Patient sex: M
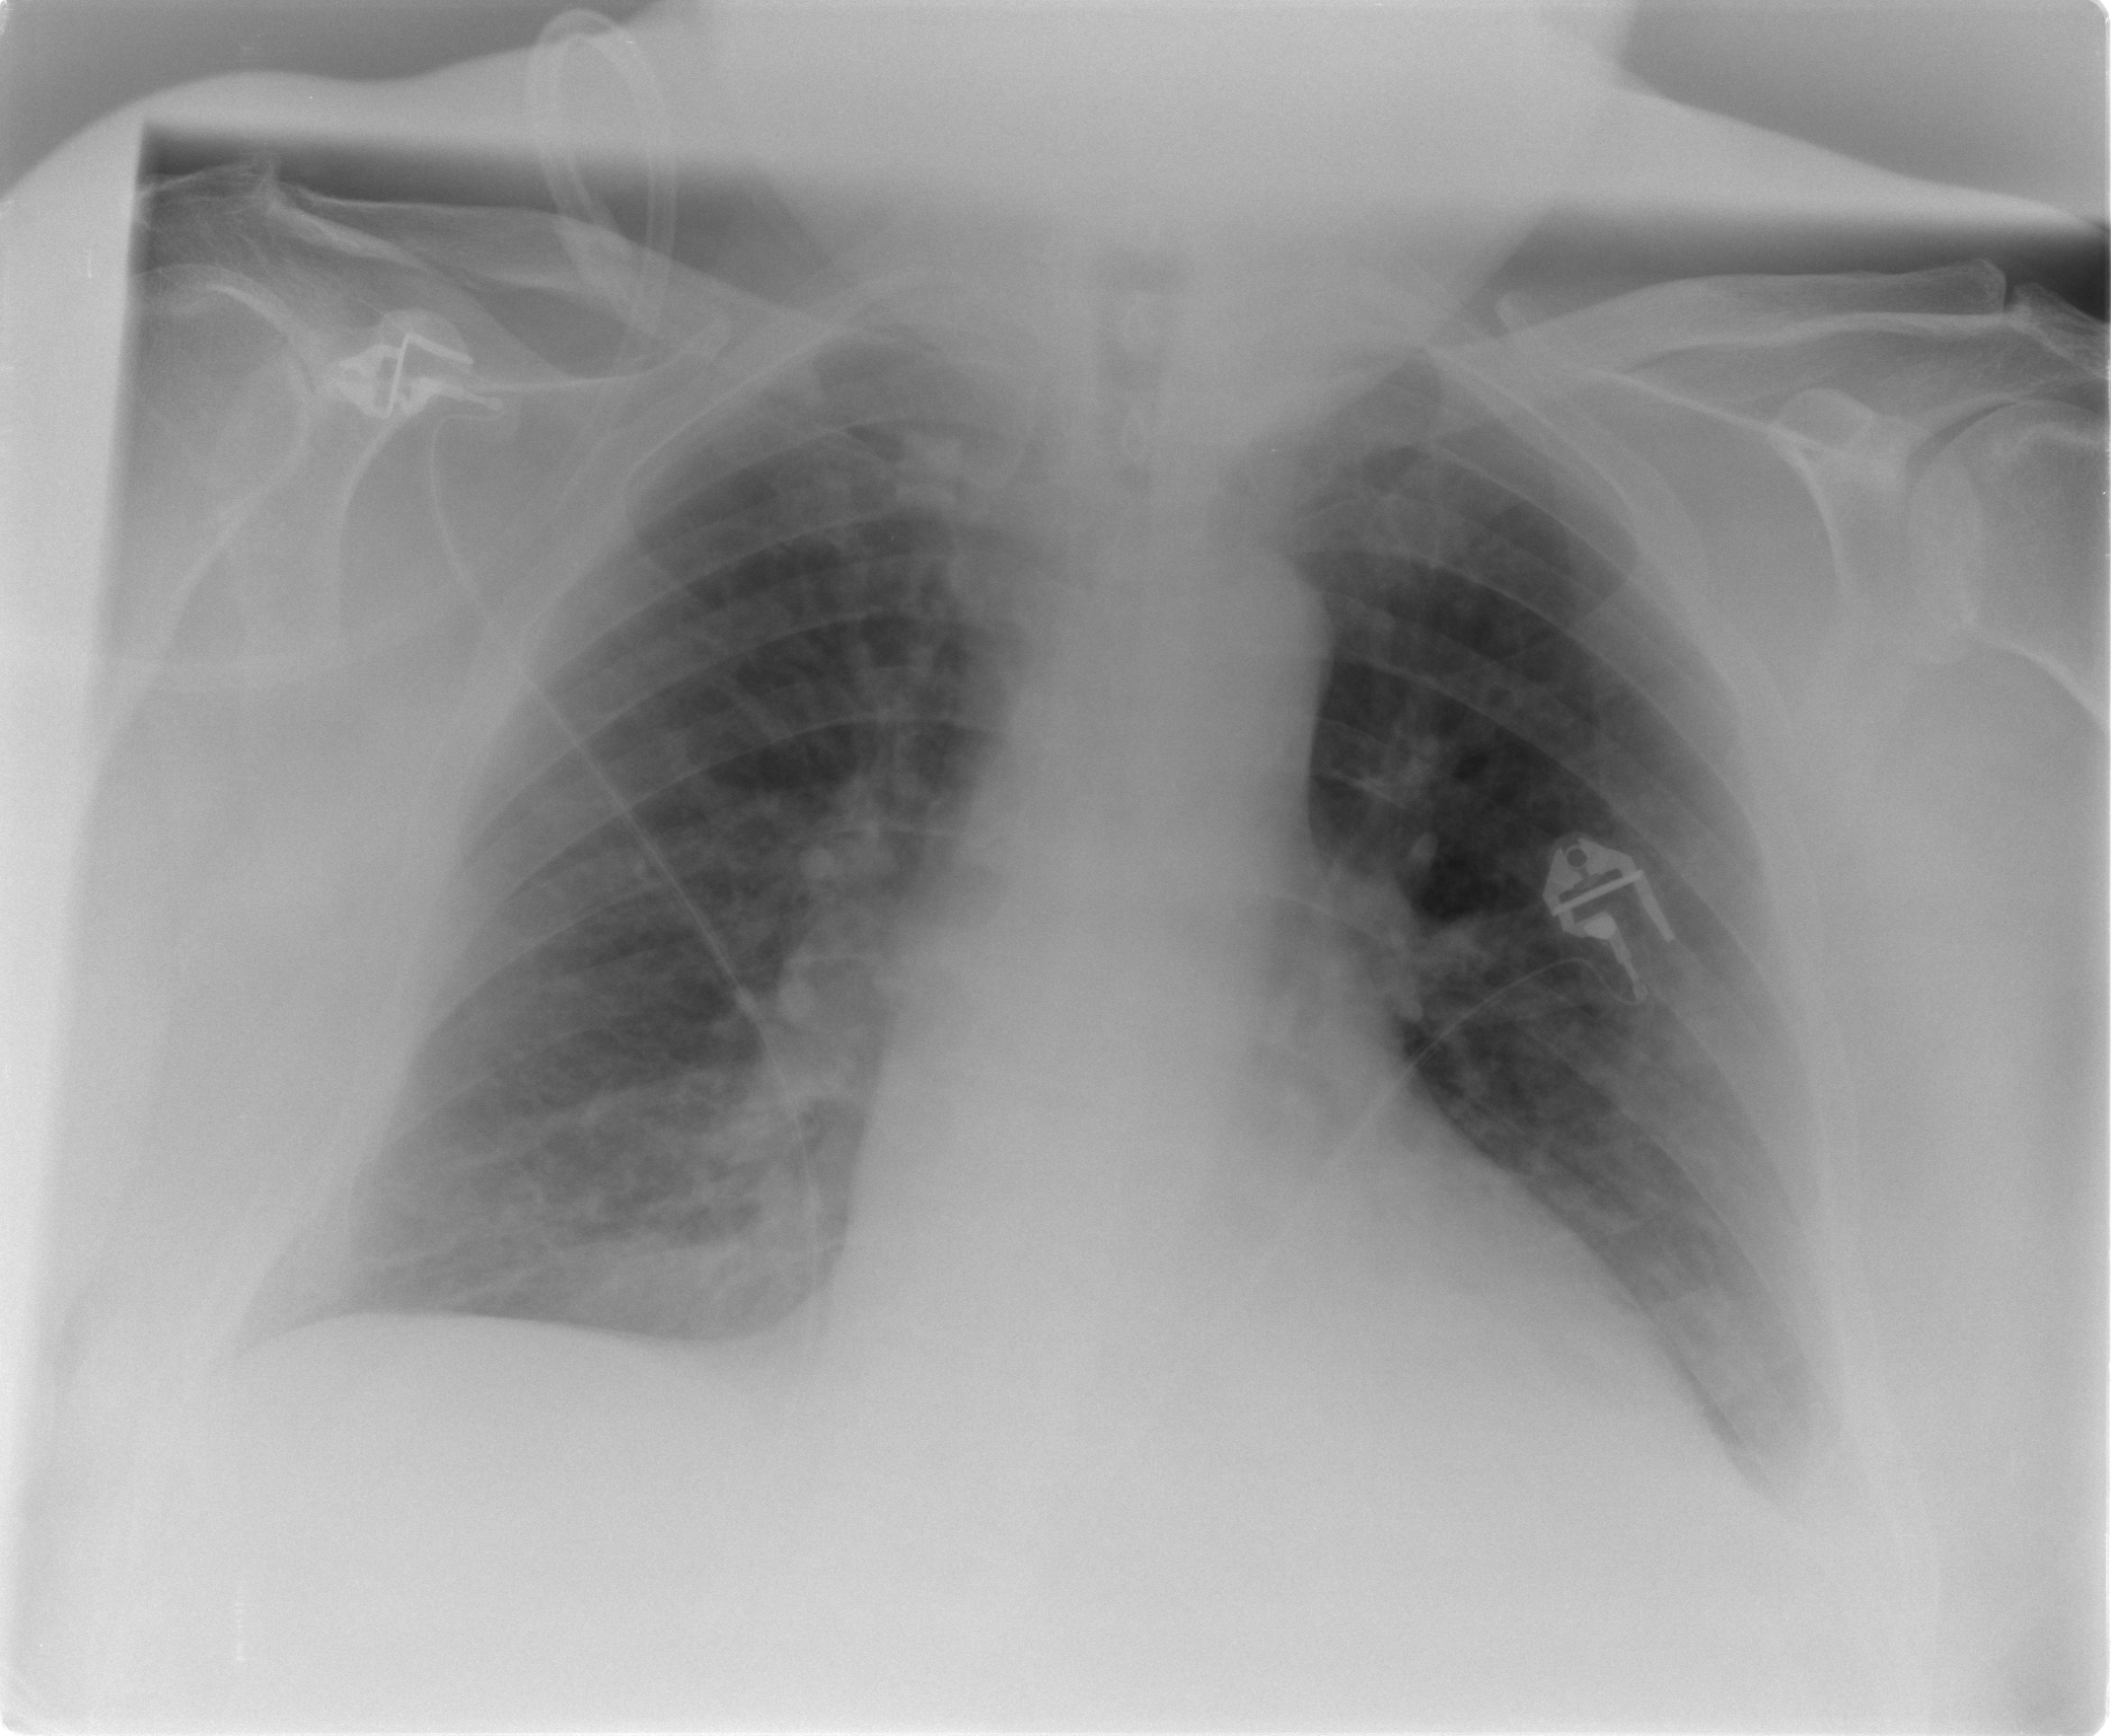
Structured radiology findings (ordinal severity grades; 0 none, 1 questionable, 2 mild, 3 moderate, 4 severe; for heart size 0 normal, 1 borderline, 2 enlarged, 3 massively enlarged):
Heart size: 2
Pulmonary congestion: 1
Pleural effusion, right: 2
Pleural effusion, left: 2
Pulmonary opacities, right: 1
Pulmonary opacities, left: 0
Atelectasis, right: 2
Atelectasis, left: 2